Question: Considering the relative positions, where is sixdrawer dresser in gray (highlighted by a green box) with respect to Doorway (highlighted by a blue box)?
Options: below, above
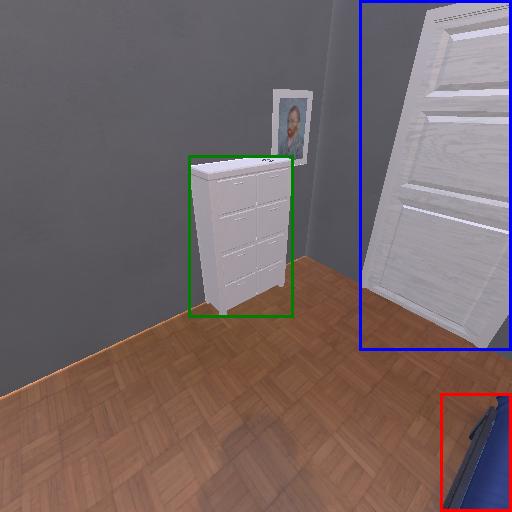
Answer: below